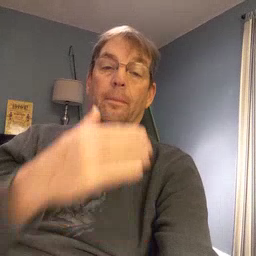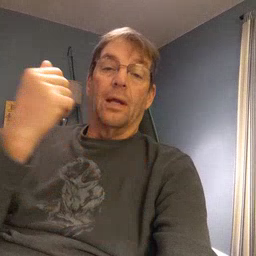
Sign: better